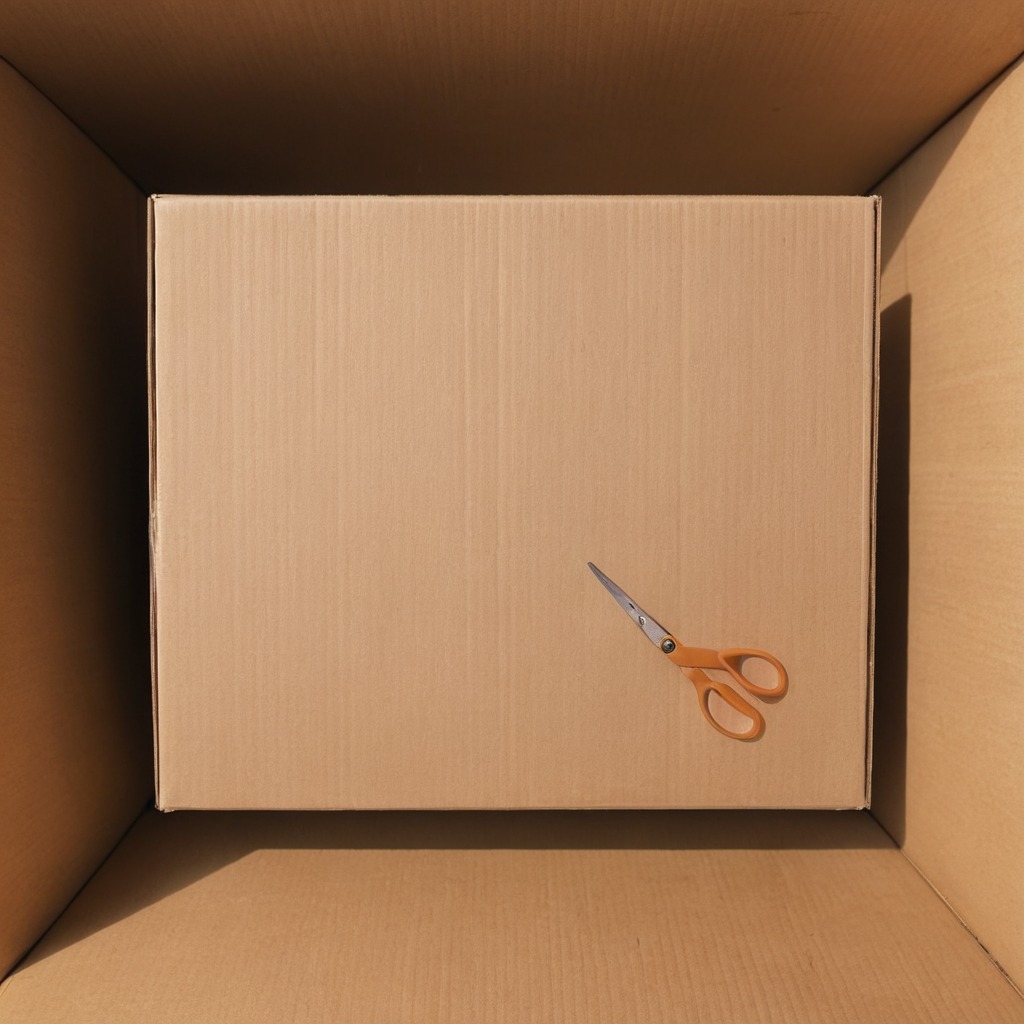
A scissor lying on the cardboard box surface in an outdoor workshop during daytime bright natural light soft shadows slightly creased but